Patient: sex M, age 71
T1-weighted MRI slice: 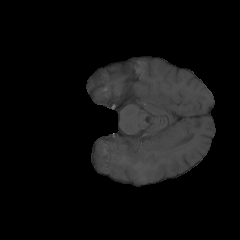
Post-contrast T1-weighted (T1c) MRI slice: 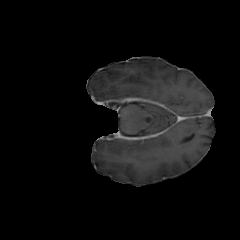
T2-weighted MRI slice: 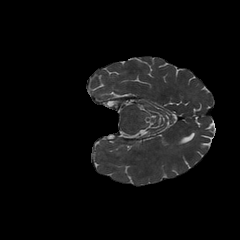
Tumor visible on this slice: no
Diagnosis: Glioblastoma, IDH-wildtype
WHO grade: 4